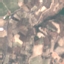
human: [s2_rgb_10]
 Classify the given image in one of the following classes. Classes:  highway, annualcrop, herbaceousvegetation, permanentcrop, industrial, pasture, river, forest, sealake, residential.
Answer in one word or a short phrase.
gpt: PermanentCrop